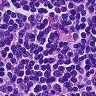
Metastatic tissue present: no